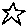
Label: star